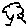
Label: tree